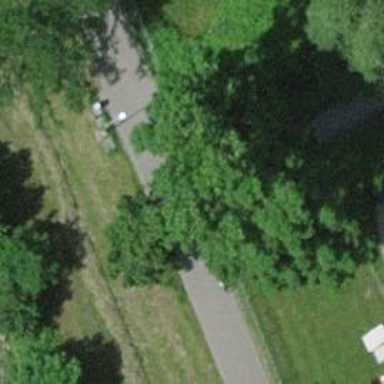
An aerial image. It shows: Asphalt path.